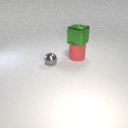
large red rubber cylinder below large green metal cube